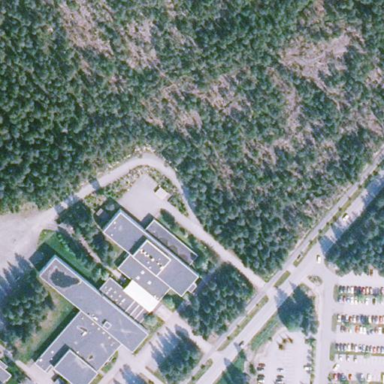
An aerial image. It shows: School building.